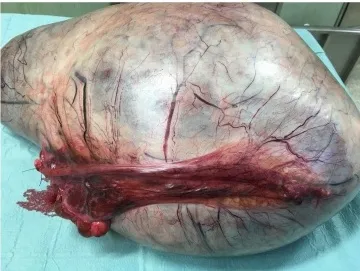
B) Photograph of the specimen of the left adnexectomy. The left uterine tube was 20 cm long.
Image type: medical_photograph (skin_photograph)